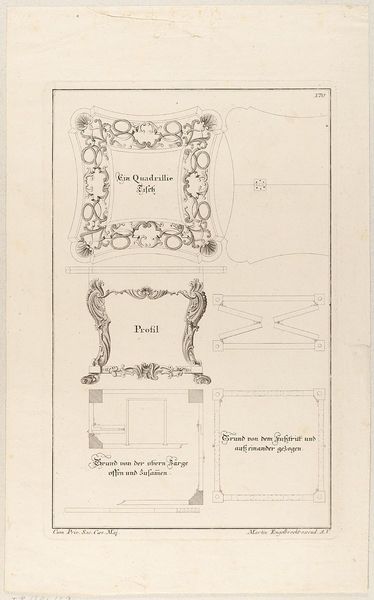
Titel: Grund- und Aufriss eines Tisches
Künstler: Martin Engelbrecht
Standort: Hamburg
Institution: Museum für Kunst und Gewerbe Hamburg
Schlagwörter: profil, tisch, möbel, rokoko, schrift, grafik, graphik, inschrift, fotografie, photographie, druck, druckgraphik, druckgrafik, stich, kunstgewerbe, laubwerk, blattwerk, kupferstich, kunsthandwerk, bezeichnung, grundriß, bandelwerk, reproduktionen, industriedesign, druckerzeugnisse, ornamentstich, vorlageblätter, profilgrundriß